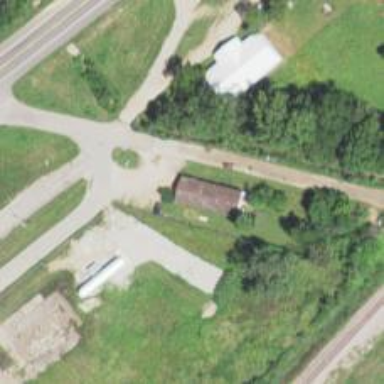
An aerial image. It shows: Veterinary facility.